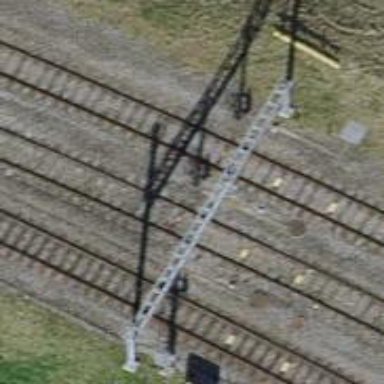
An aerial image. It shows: Railway signal.